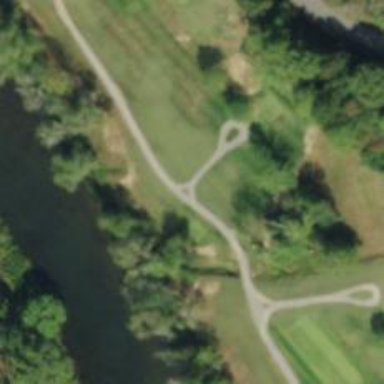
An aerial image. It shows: Path designated for golf carts.